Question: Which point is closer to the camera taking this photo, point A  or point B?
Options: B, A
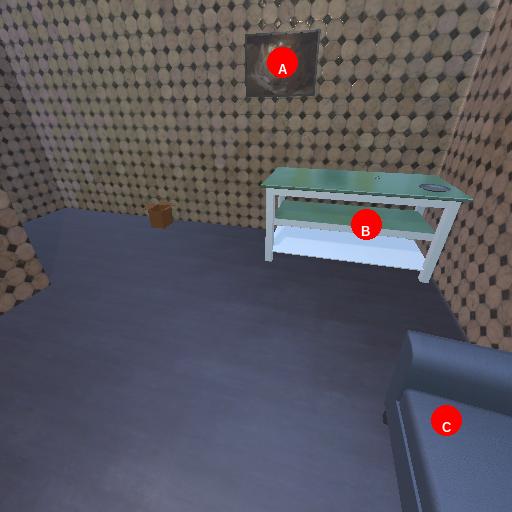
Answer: B